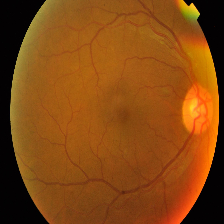
Diabetic retinopathy grade: Proliferative DR